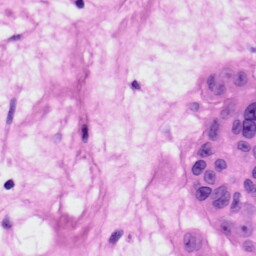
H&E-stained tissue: Skin